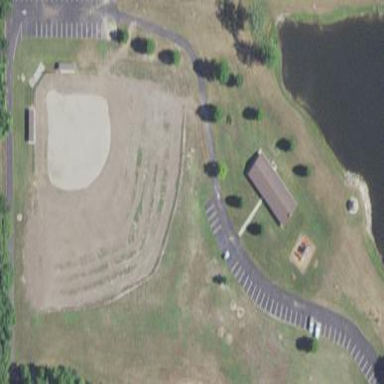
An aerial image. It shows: Baseball pitch for leisure land activities.